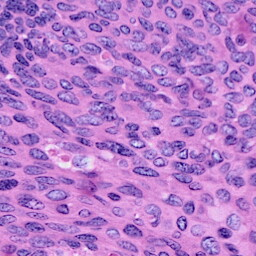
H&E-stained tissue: Cervix